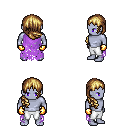
a pixel art fantasy rpg character, male body template, dark elf, purple skin, maroon tattered cape, white pants, blonde right-swept hairstyle, gold gloves, four views (front, back, left, right), 2x2 character sprite sheet, small pixel art, hard edges, no anti-aliasing